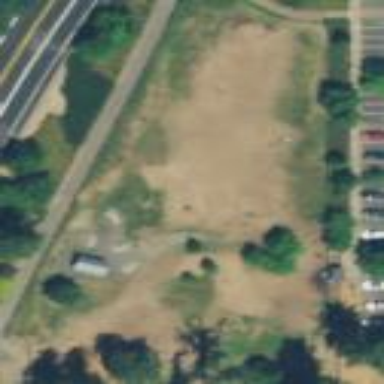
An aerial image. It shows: Dog park for leisure land.